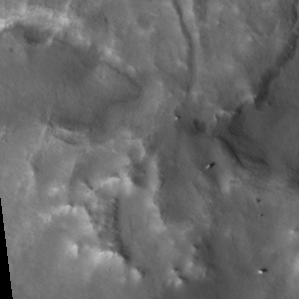
Label: non_frost